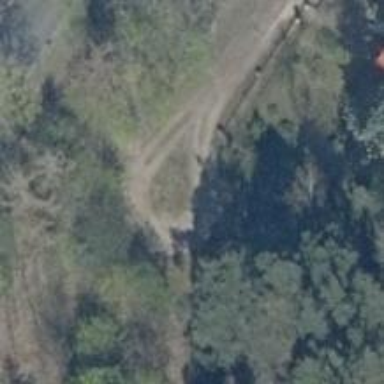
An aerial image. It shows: Compacted track with grade2 level.